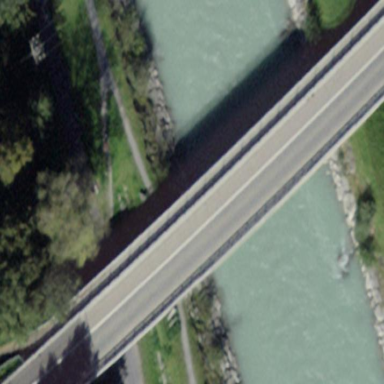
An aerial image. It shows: Man-made bridge.